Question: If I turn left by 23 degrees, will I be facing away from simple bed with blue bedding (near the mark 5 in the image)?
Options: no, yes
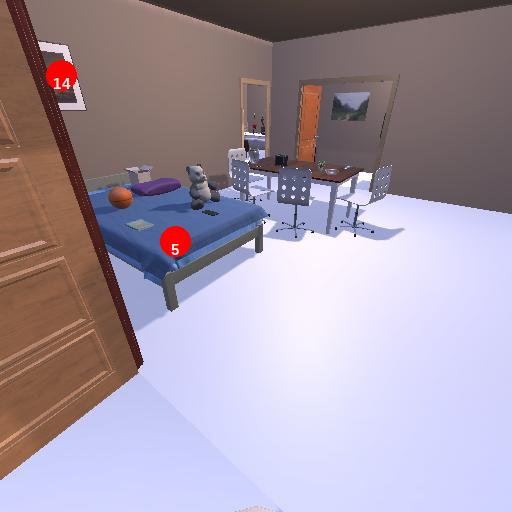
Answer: no